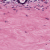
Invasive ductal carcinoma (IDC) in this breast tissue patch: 0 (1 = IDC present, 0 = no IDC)